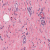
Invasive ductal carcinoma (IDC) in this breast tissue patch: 0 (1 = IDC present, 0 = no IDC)